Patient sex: M
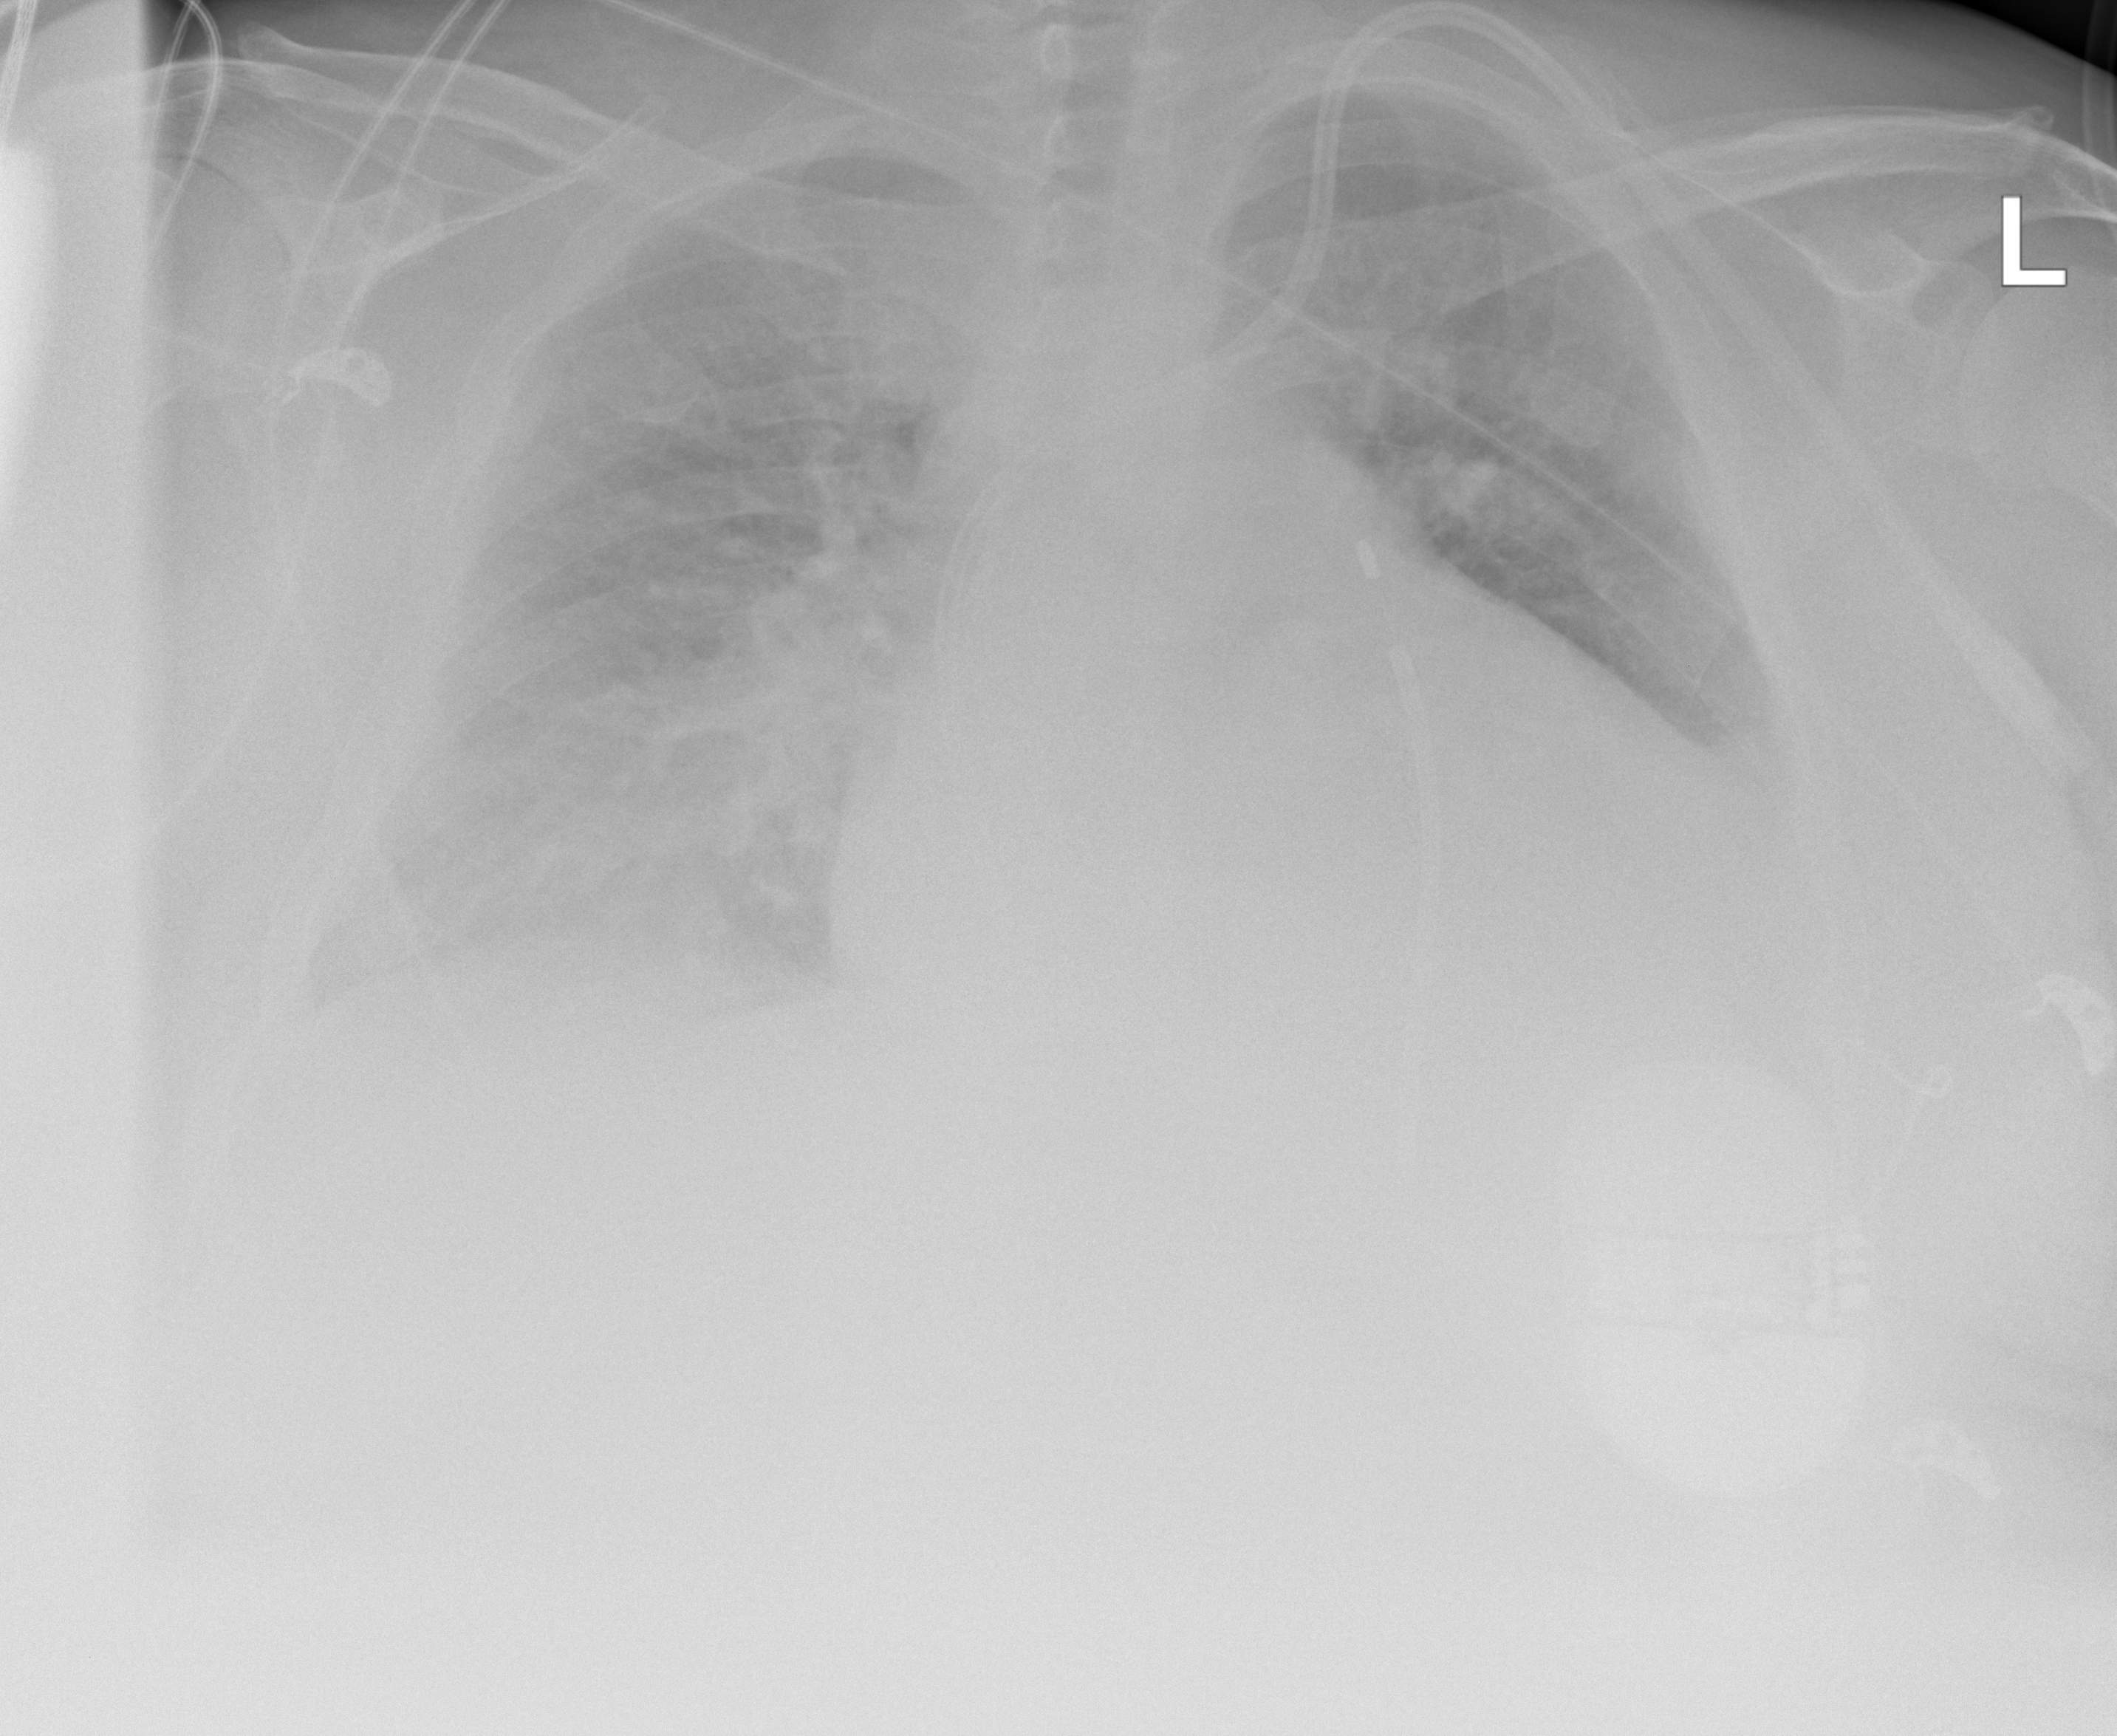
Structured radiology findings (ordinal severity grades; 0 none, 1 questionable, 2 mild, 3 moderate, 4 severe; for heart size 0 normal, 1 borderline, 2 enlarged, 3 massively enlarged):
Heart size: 3
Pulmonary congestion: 3
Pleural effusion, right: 2
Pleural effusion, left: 2
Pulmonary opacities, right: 2
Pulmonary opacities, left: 1
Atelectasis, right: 2
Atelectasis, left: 2